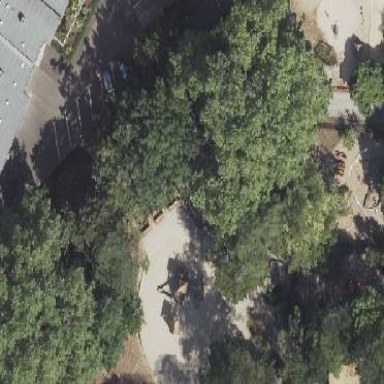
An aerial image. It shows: Sandpit playground.